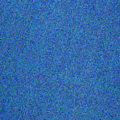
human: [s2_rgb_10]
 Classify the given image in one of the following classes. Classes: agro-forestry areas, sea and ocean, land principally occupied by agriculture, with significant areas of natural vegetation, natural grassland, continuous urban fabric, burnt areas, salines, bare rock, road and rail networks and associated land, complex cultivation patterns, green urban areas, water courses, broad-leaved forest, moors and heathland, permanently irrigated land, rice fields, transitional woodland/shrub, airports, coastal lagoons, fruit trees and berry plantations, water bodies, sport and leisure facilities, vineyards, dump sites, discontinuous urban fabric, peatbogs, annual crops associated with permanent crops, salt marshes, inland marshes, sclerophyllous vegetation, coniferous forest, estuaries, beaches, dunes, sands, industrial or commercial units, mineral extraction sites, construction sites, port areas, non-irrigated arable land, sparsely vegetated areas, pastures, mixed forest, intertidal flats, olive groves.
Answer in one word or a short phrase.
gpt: water bodies